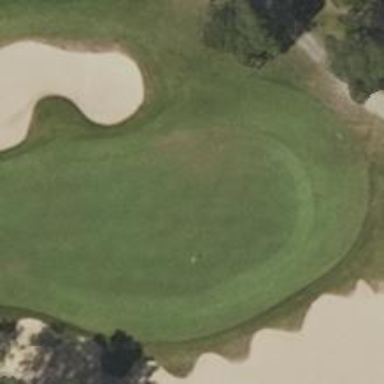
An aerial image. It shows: Golf hole.